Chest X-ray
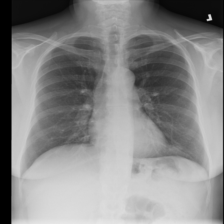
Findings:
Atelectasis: negative
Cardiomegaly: negative
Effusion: negative
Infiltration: negative
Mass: negative
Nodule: negative
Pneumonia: negative
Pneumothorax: negative
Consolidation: negative
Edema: negative
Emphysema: negative
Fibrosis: negative
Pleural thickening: negative
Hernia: negative